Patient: sex M, age 58
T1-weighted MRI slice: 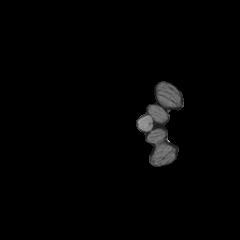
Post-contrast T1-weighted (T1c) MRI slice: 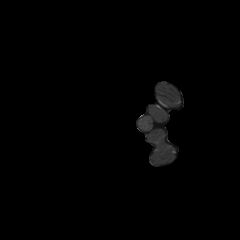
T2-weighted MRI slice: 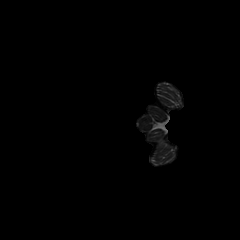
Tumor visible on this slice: no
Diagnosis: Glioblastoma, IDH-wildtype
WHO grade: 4